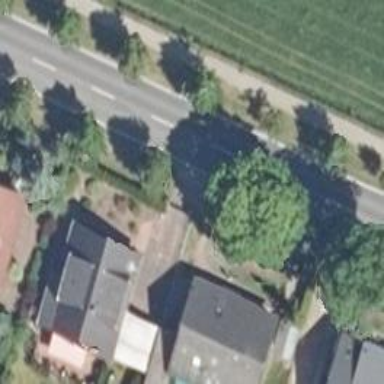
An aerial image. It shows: Secondary road with asphalt surface.